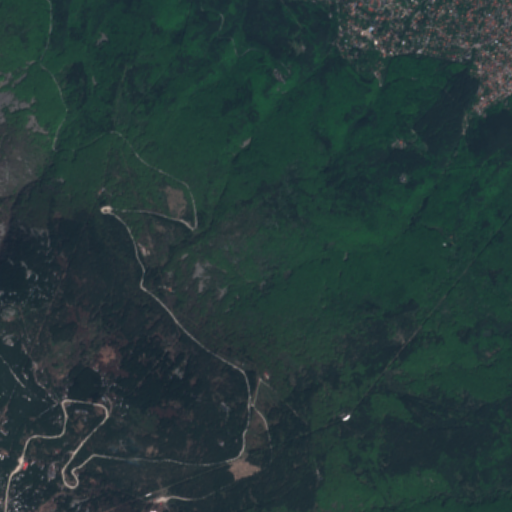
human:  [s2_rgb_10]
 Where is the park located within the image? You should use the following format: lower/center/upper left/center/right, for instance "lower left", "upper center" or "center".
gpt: The park is located in the center left of the image.
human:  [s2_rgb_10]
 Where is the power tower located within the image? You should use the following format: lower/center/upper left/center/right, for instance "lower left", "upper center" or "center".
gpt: The power tower is located in the lower left of the image.
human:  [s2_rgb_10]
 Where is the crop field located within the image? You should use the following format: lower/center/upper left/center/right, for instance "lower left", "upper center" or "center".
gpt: There is no crop field in the image.